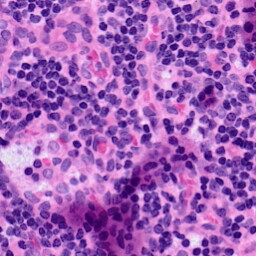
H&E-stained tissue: LymphNode